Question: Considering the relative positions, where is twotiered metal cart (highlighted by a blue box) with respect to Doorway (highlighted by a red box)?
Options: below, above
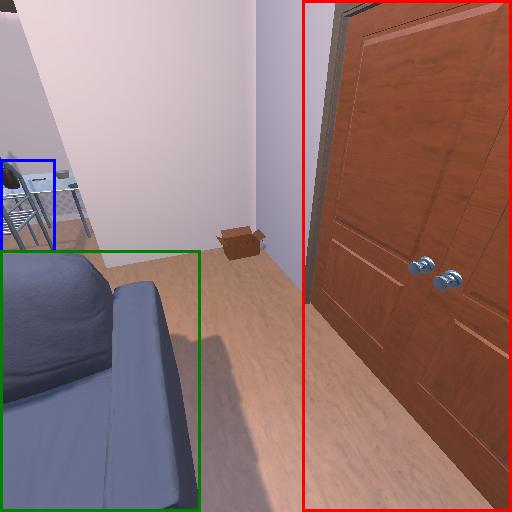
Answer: below